Field crop: maize
Growth stage: 2
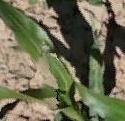
Species: maize